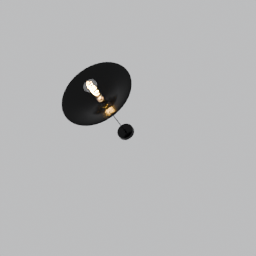
Label: lighting